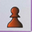
Piece: bP